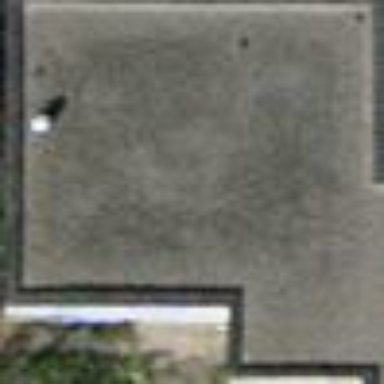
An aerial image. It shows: Flat-roofed apartment building.